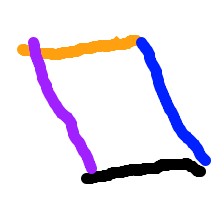
Shape: parallelogram